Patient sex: M
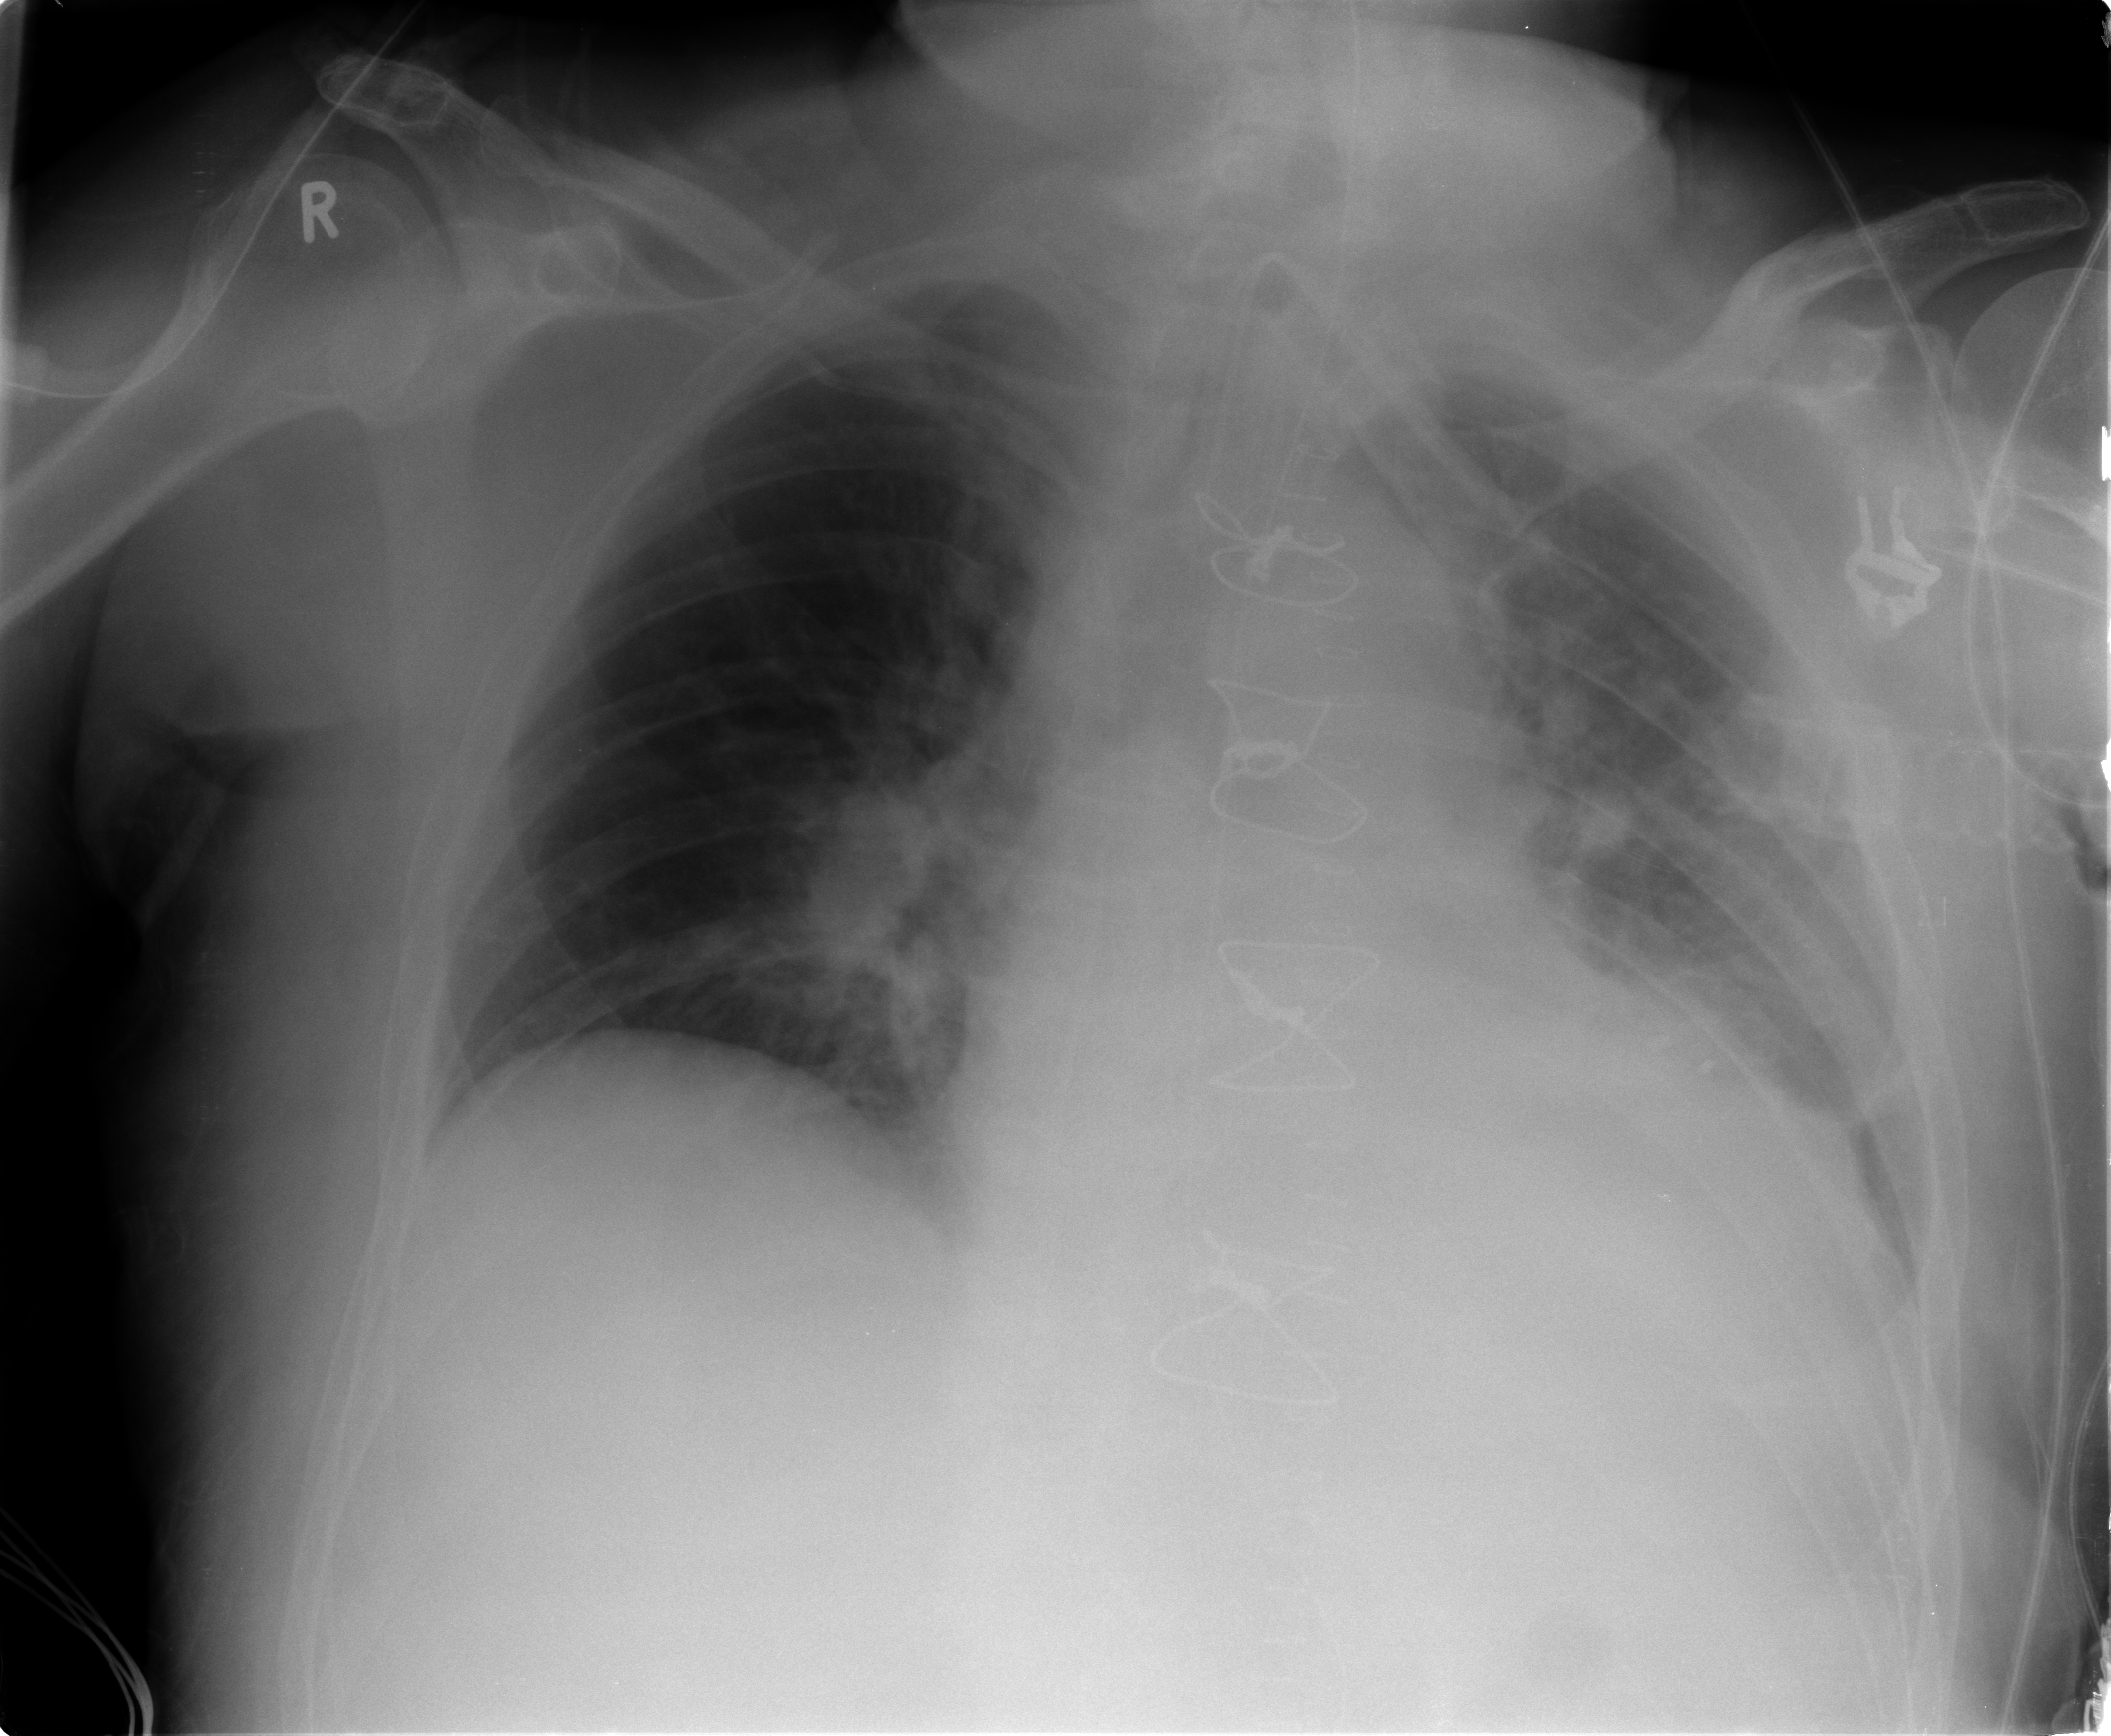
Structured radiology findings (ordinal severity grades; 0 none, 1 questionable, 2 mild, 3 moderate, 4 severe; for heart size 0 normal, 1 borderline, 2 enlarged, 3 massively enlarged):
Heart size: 2
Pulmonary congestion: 1
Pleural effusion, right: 0
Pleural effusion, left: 2
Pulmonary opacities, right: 0
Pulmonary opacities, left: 0
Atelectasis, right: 0
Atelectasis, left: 2